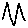
Label: zigzag